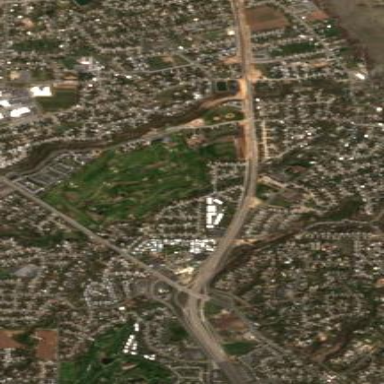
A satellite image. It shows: Golf course.